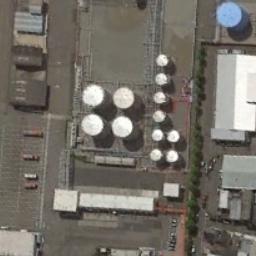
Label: storage_tank